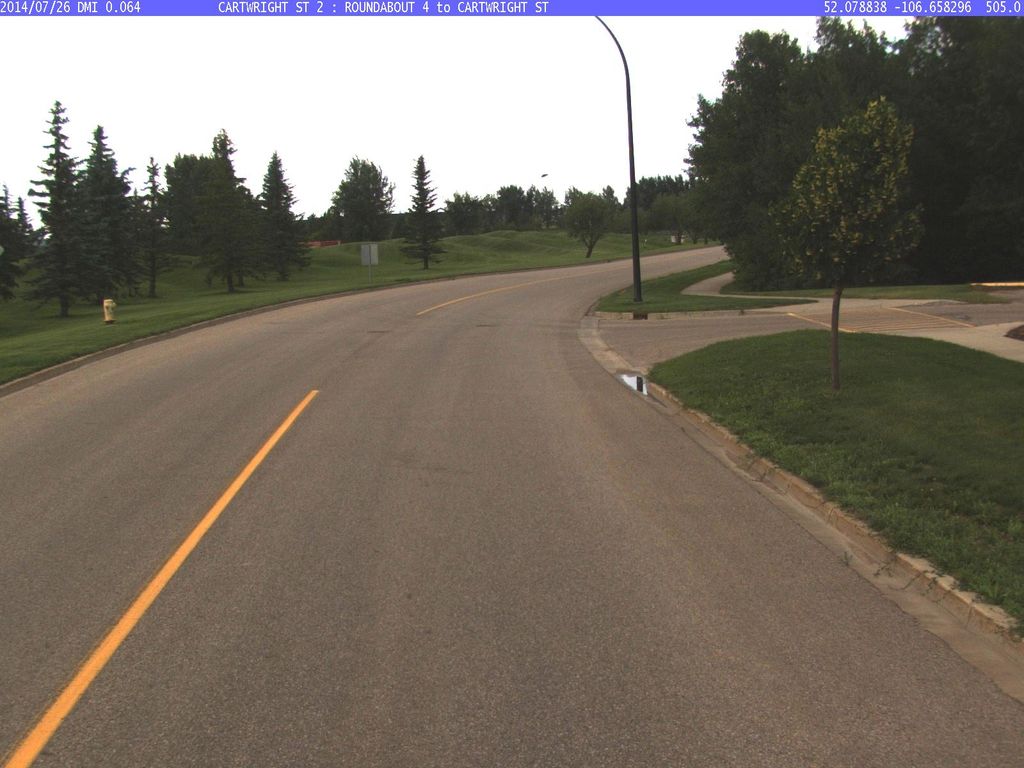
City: saskatoon